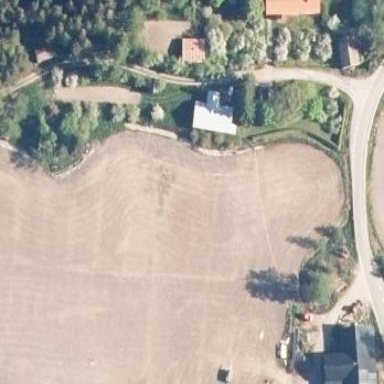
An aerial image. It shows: Farmyard area.